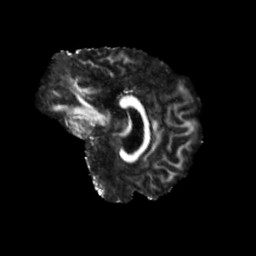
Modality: FA
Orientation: sagittal
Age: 50
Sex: male
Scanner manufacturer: siemens
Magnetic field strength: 3 T
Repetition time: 3.23 s
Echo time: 0.0892 s